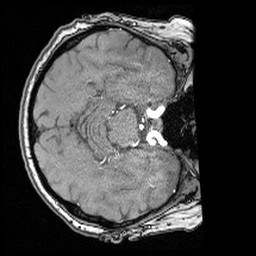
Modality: angio
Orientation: axial
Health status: ill
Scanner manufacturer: siemens
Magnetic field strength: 3 T
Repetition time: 0.023 s
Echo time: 0.00395 s